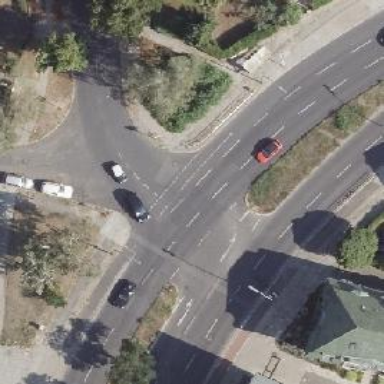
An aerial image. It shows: Unmarked road crossing.